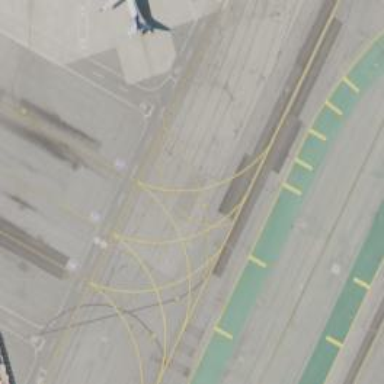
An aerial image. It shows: View of taxiway at the airport.